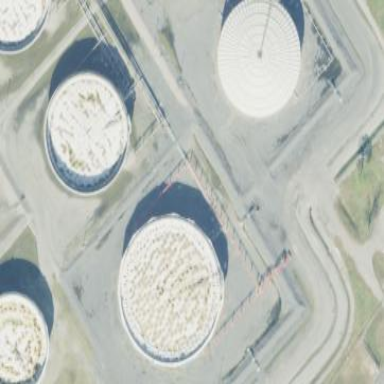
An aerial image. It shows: Storage tank created as man-made structure.